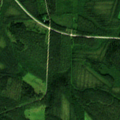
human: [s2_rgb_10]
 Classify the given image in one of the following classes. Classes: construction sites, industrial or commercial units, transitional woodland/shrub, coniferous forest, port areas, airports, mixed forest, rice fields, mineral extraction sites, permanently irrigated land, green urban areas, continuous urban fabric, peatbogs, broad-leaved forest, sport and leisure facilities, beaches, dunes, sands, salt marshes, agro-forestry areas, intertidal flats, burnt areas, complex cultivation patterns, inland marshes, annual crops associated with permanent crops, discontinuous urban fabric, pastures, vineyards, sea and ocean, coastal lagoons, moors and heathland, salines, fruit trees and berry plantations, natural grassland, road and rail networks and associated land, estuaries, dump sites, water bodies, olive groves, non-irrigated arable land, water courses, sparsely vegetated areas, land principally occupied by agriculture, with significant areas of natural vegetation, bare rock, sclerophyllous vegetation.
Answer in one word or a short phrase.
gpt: non-irrigated arable land, land principally occupied by agriculture, with significant areas of natural vegetation, mixed forest